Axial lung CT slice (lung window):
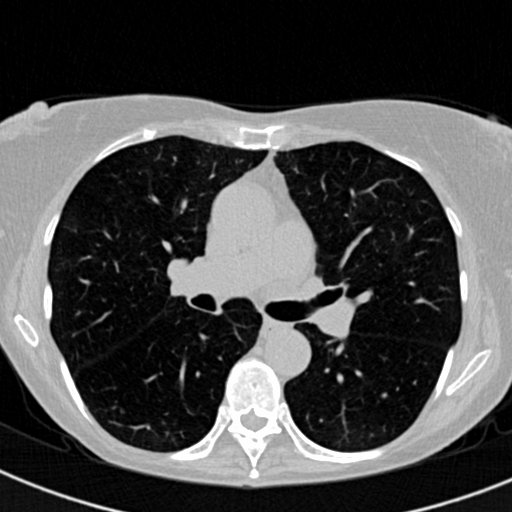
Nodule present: yes
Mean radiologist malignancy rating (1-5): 3